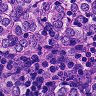
Metastatic tissue present: yes